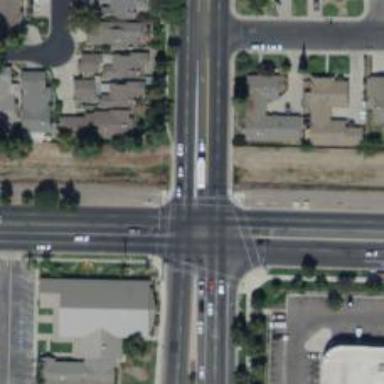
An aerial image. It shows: Crossing on the road with line markings.